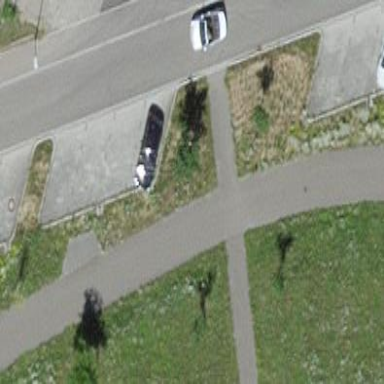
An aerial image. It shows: Parking space with designated surface.